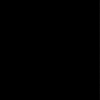
Label: dusty